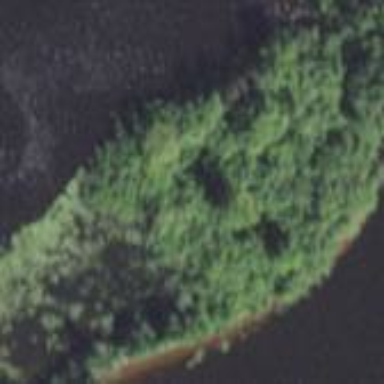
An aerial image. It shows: Islet of nature reserve surrounded by forest.